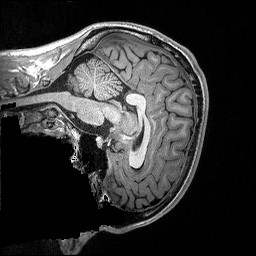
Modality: T1w
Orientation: sagittal
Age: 22
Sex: male
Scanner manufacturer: siemens
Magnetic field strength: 3 T
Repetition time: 2.3 s
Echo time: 0.00298 s